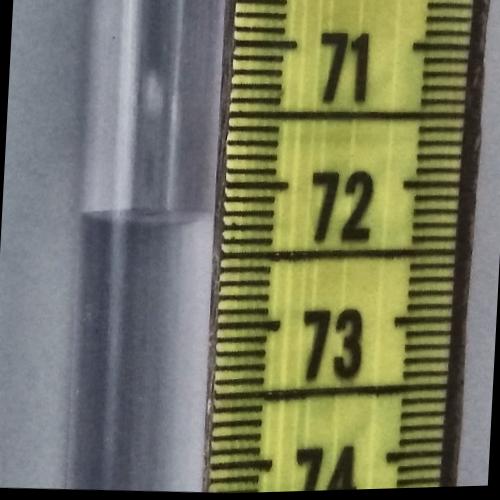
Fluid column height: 72.2 cm